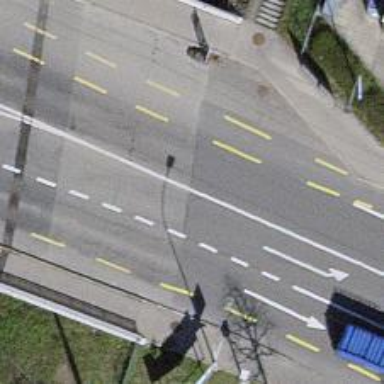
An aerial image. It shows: Secondary road bridge with asphalt surface. The road includes lane for cyclists and trolley wires.